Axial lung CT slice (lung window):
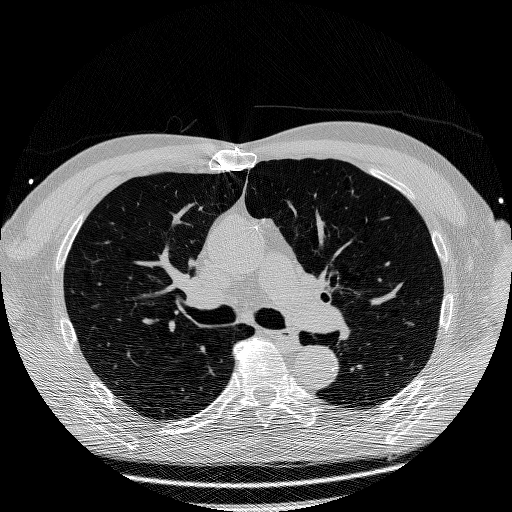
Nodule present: no